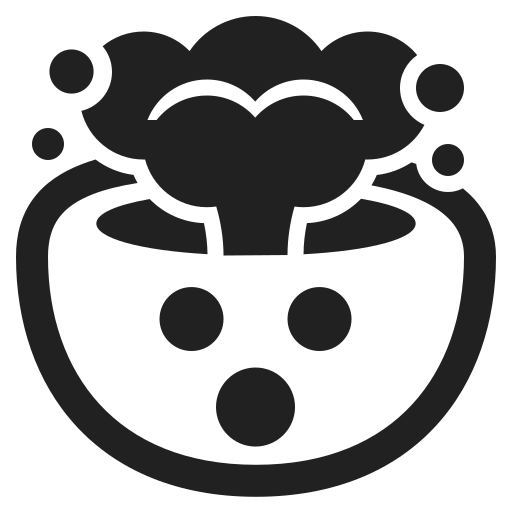
exploding head high contrast